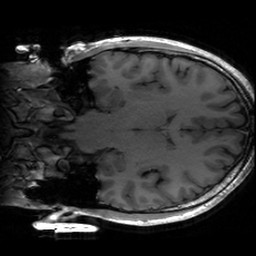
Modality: T1w
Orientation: coronal
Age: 20
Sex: male